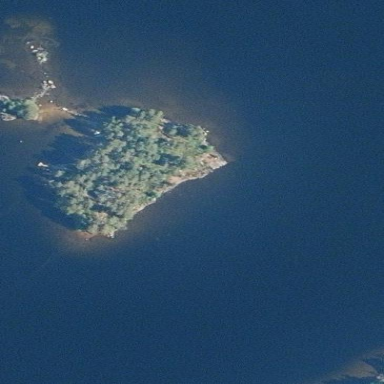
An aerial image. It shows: Image showing island.